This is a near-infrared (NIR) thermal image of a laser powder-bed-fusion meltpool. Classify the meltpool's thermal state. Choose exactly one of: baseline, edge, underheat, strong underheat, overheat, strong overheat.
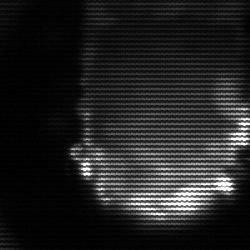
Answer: baseline